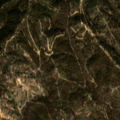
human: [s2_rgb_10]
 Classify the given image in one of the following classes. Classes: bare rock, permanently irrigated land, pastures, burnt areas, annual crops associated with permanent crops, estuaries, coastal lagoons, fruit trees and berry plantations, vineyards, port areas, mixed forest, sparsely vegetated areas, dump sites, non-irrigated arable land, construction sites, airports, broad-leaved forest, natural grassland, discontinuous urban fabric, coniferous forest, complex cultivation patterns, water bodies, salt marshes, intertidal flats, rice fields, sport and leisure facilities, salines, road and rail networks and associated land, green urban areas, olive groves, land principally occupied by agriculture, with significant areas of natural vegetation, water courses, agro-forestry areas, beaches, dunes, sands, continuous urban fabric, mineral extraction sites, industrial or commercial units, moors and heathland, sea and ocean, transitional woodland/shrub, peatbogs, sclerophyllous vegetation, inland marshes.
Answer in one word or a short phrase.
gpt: agro-forestry areas, broad-leaved forest